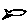
Label: fish